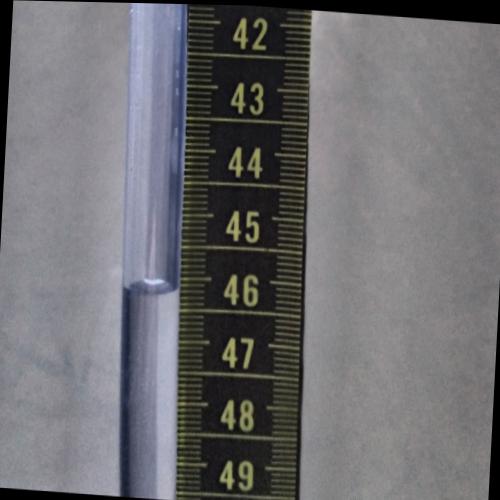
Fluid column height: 46.2 cm